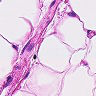
Metastatic tissue present: no